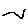
Label: zigzag